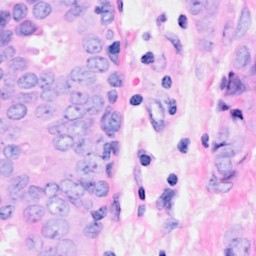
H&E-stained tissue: Breast